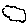
Label: cloud